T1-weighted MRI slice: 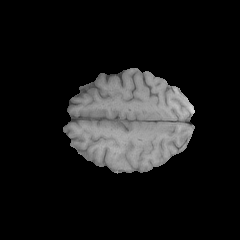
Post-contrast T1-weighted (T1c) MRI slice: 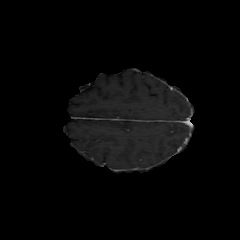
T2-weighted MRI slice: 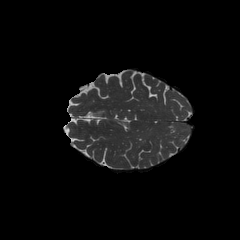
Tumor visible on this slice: no